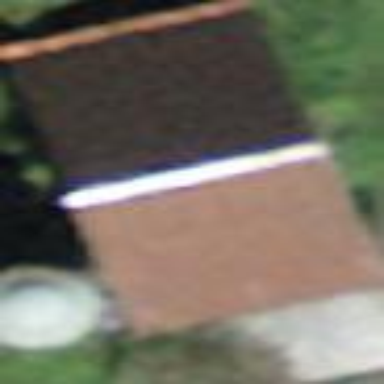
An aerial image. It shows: Rural barn.